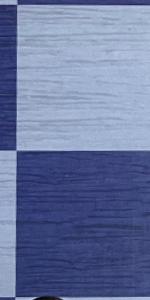
Label: Empty